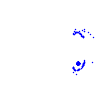
Particle: electron